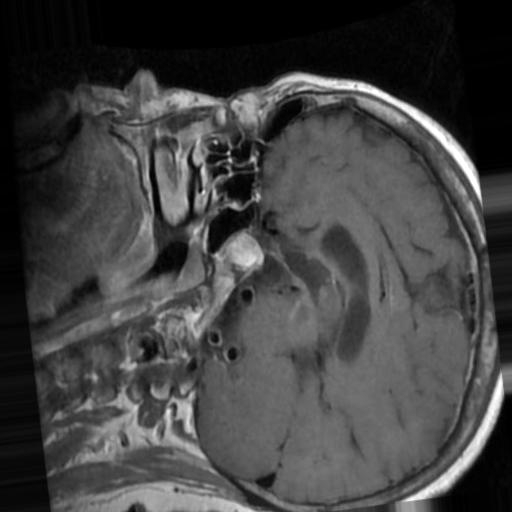
Label: brain_tumor